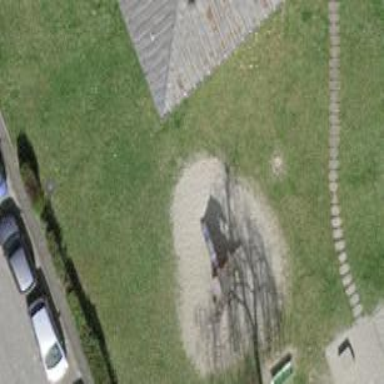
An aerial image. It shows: Playground area for leisure land.